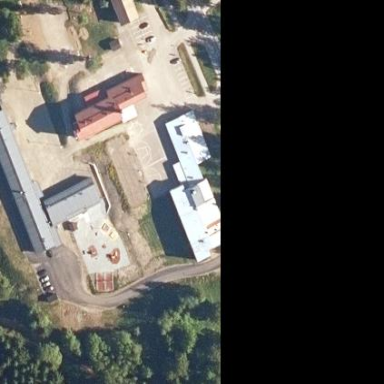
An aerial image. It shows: School.